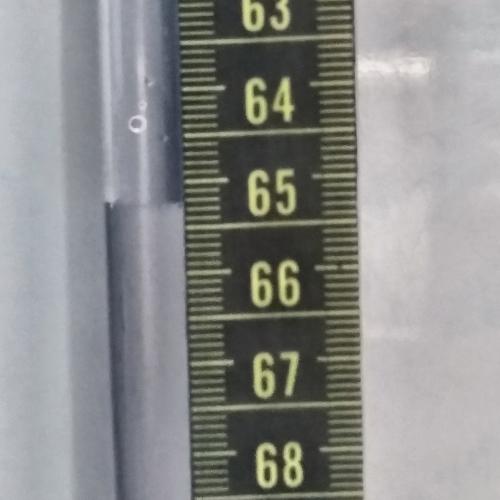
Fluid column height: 65.2 cm